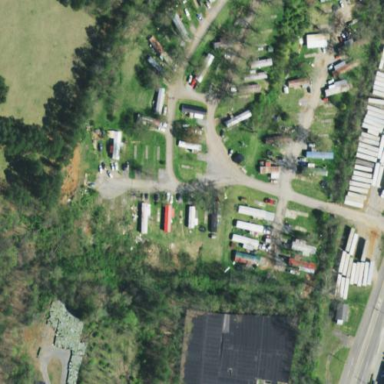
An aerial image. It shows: Residential area designated as trailer park.